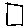
Label: square